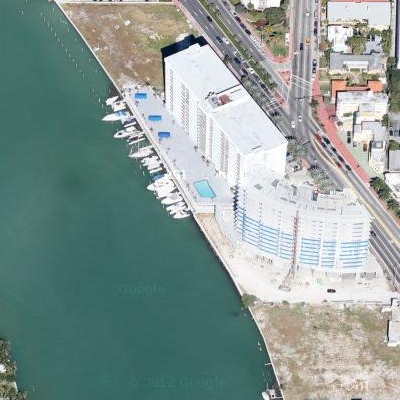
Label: cIndustry